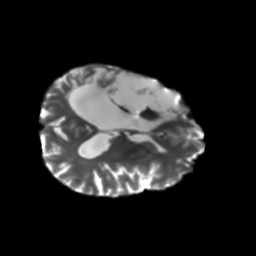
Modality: T2w
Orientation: axial
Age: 43
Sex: male
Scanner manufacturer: siemens
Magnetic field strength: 3 T
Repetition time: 5.25 s
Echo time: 0.08 s